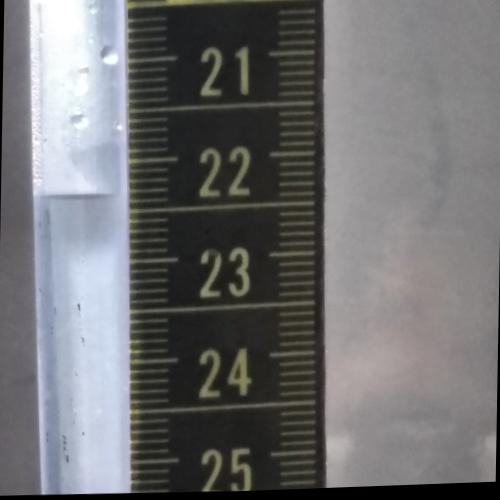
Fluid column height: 22.3 cm